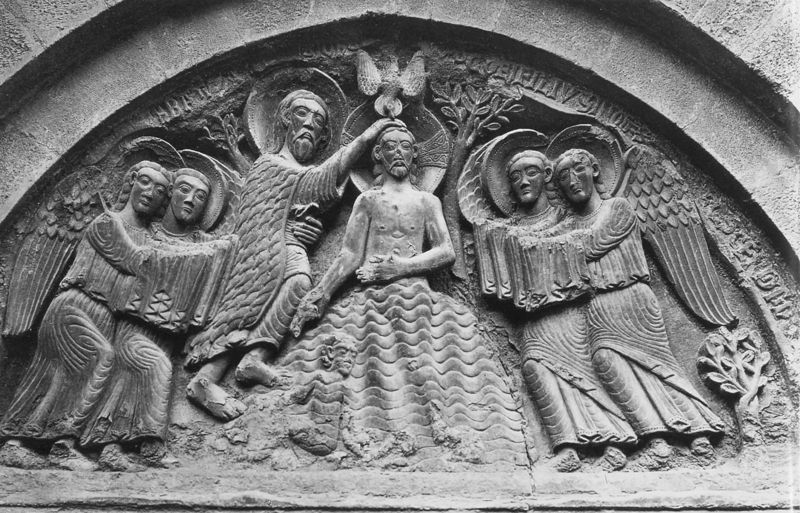
Titel: Tympanon am rechten Portal
Standort: Arezzo, Pieve di S. Maria Assunta e S. Donato (EU - I - Toskana)
Schlagwörter: baum, mann, wasser, grau, männer, bart, bärte, stein, taube, haare, engel, relief, inschrift, foto, schwarzweiss, fries, heiligenschein, gotisch, christus, jesus, christlich, taufe, supraporte, johannes der täufer, heiliger geist, steinfries, chlamys, johannes der täufre